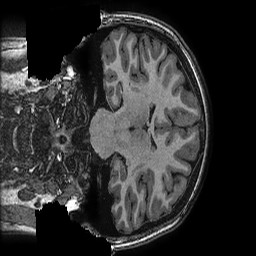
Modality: T1w
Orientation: coronal
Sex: female
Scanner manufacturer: ge
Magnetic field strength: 3 T
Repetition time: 0.0077 s
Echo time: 0.003436 s